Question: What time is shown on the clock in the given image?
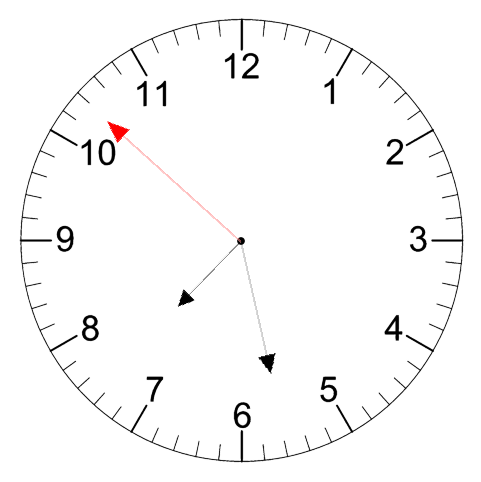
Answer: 07:27:52